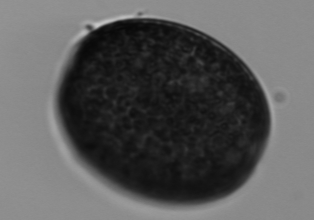
Label: Coscinodiscus